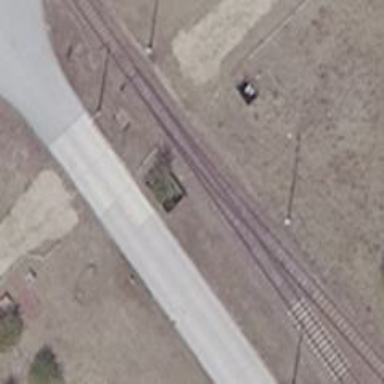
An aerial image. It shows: Railway switch.